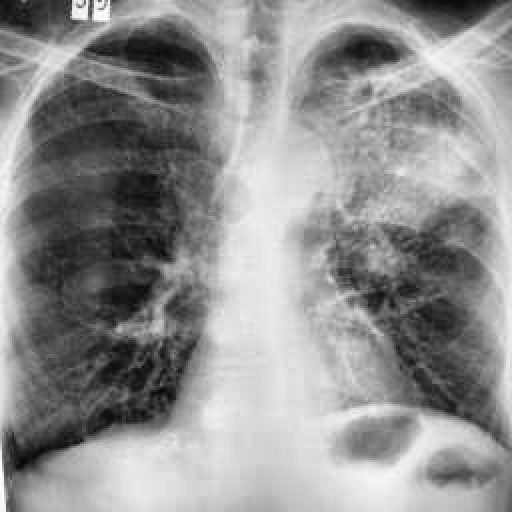
Finding: TUBERCULOSIS